Chest X-ray. View position: AP
Patient age: 73
Patient sex: F
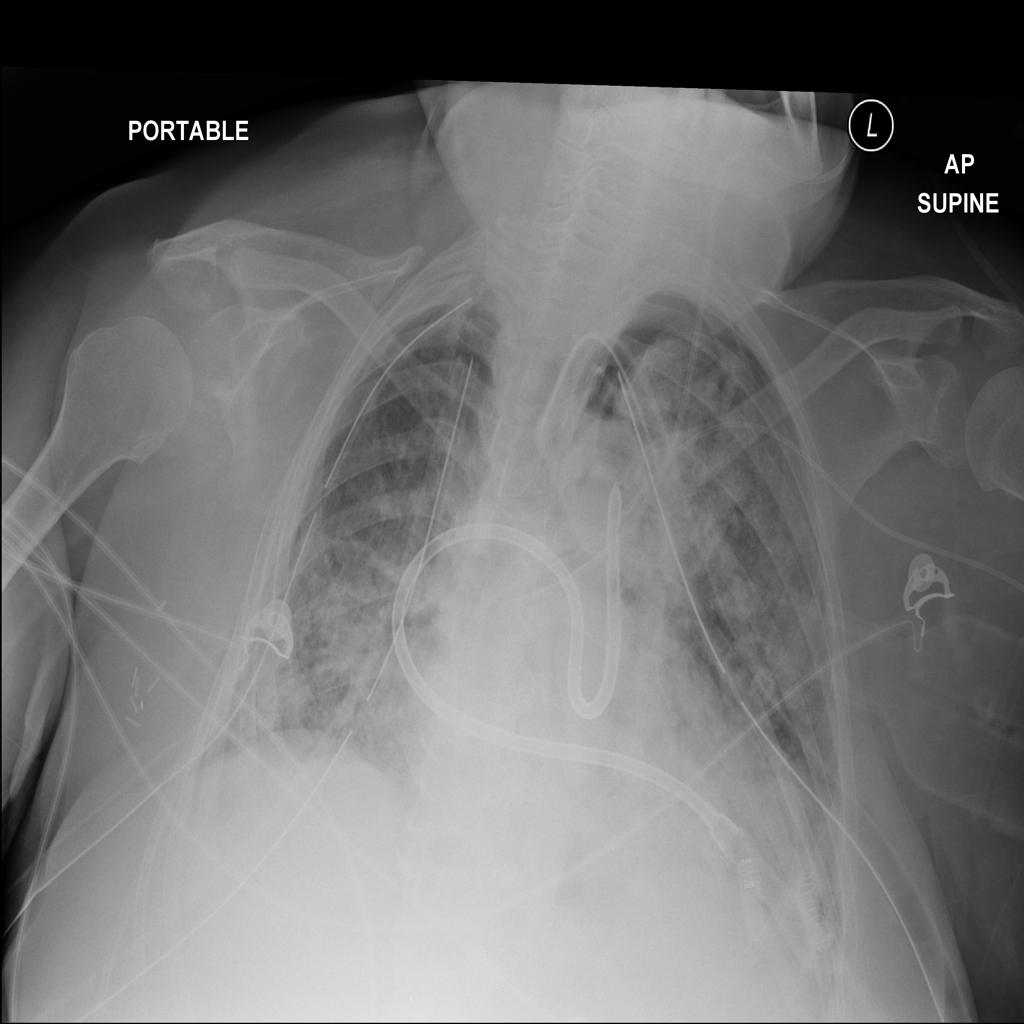
Finding: Pneumothorax